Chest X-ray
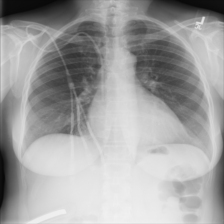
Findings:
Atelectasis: negative
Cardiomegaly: negative
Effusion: negative
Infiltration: negative
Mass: negative
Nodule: negative
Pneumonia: negative
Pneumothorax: negative
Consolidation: negative
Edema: negative
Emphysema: negative
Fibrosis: negative
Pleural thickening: negative
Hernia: negative